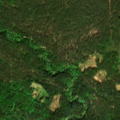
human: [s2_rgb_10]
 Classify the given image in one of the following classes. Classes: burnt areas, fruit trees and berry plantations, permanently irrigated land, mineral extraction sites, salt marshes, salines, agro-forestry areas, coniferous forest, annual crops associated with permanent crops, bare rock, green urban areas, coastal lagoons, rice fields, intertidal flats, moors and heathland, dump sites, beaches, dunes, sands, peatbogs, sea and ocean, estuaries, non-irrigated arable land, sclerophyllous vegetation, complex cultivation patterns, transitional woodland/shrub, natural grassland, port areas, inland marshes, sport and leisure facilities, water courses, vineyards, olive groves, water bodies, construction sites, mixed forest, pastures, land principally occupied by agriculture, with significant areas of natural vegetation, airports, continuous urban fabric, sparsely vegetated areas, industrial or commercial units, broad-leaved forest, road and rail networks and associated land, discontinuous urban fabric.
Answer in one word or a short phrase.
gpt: coniferous forest, mixed forest, transitional woodland/shrub